Brain MRI, t1w sequence, axial 2D slice.
Patient: age 35, sex F, weight 78 kg, height 1.78 m
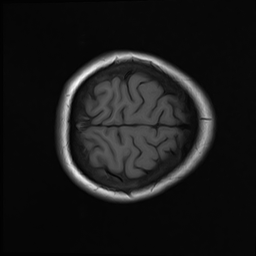